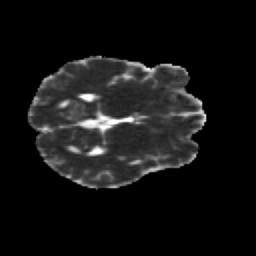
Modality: MD
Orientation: axial
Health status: healthy
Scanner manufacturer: siemens
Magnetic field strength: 3 T
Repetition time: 12 s
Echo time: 0.092 s